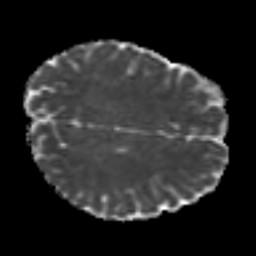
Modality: MD
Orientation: axial
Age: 19
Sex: female
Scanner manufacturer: siemens
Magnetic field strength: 3 T
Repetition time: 7 s
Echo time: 0.0926 s